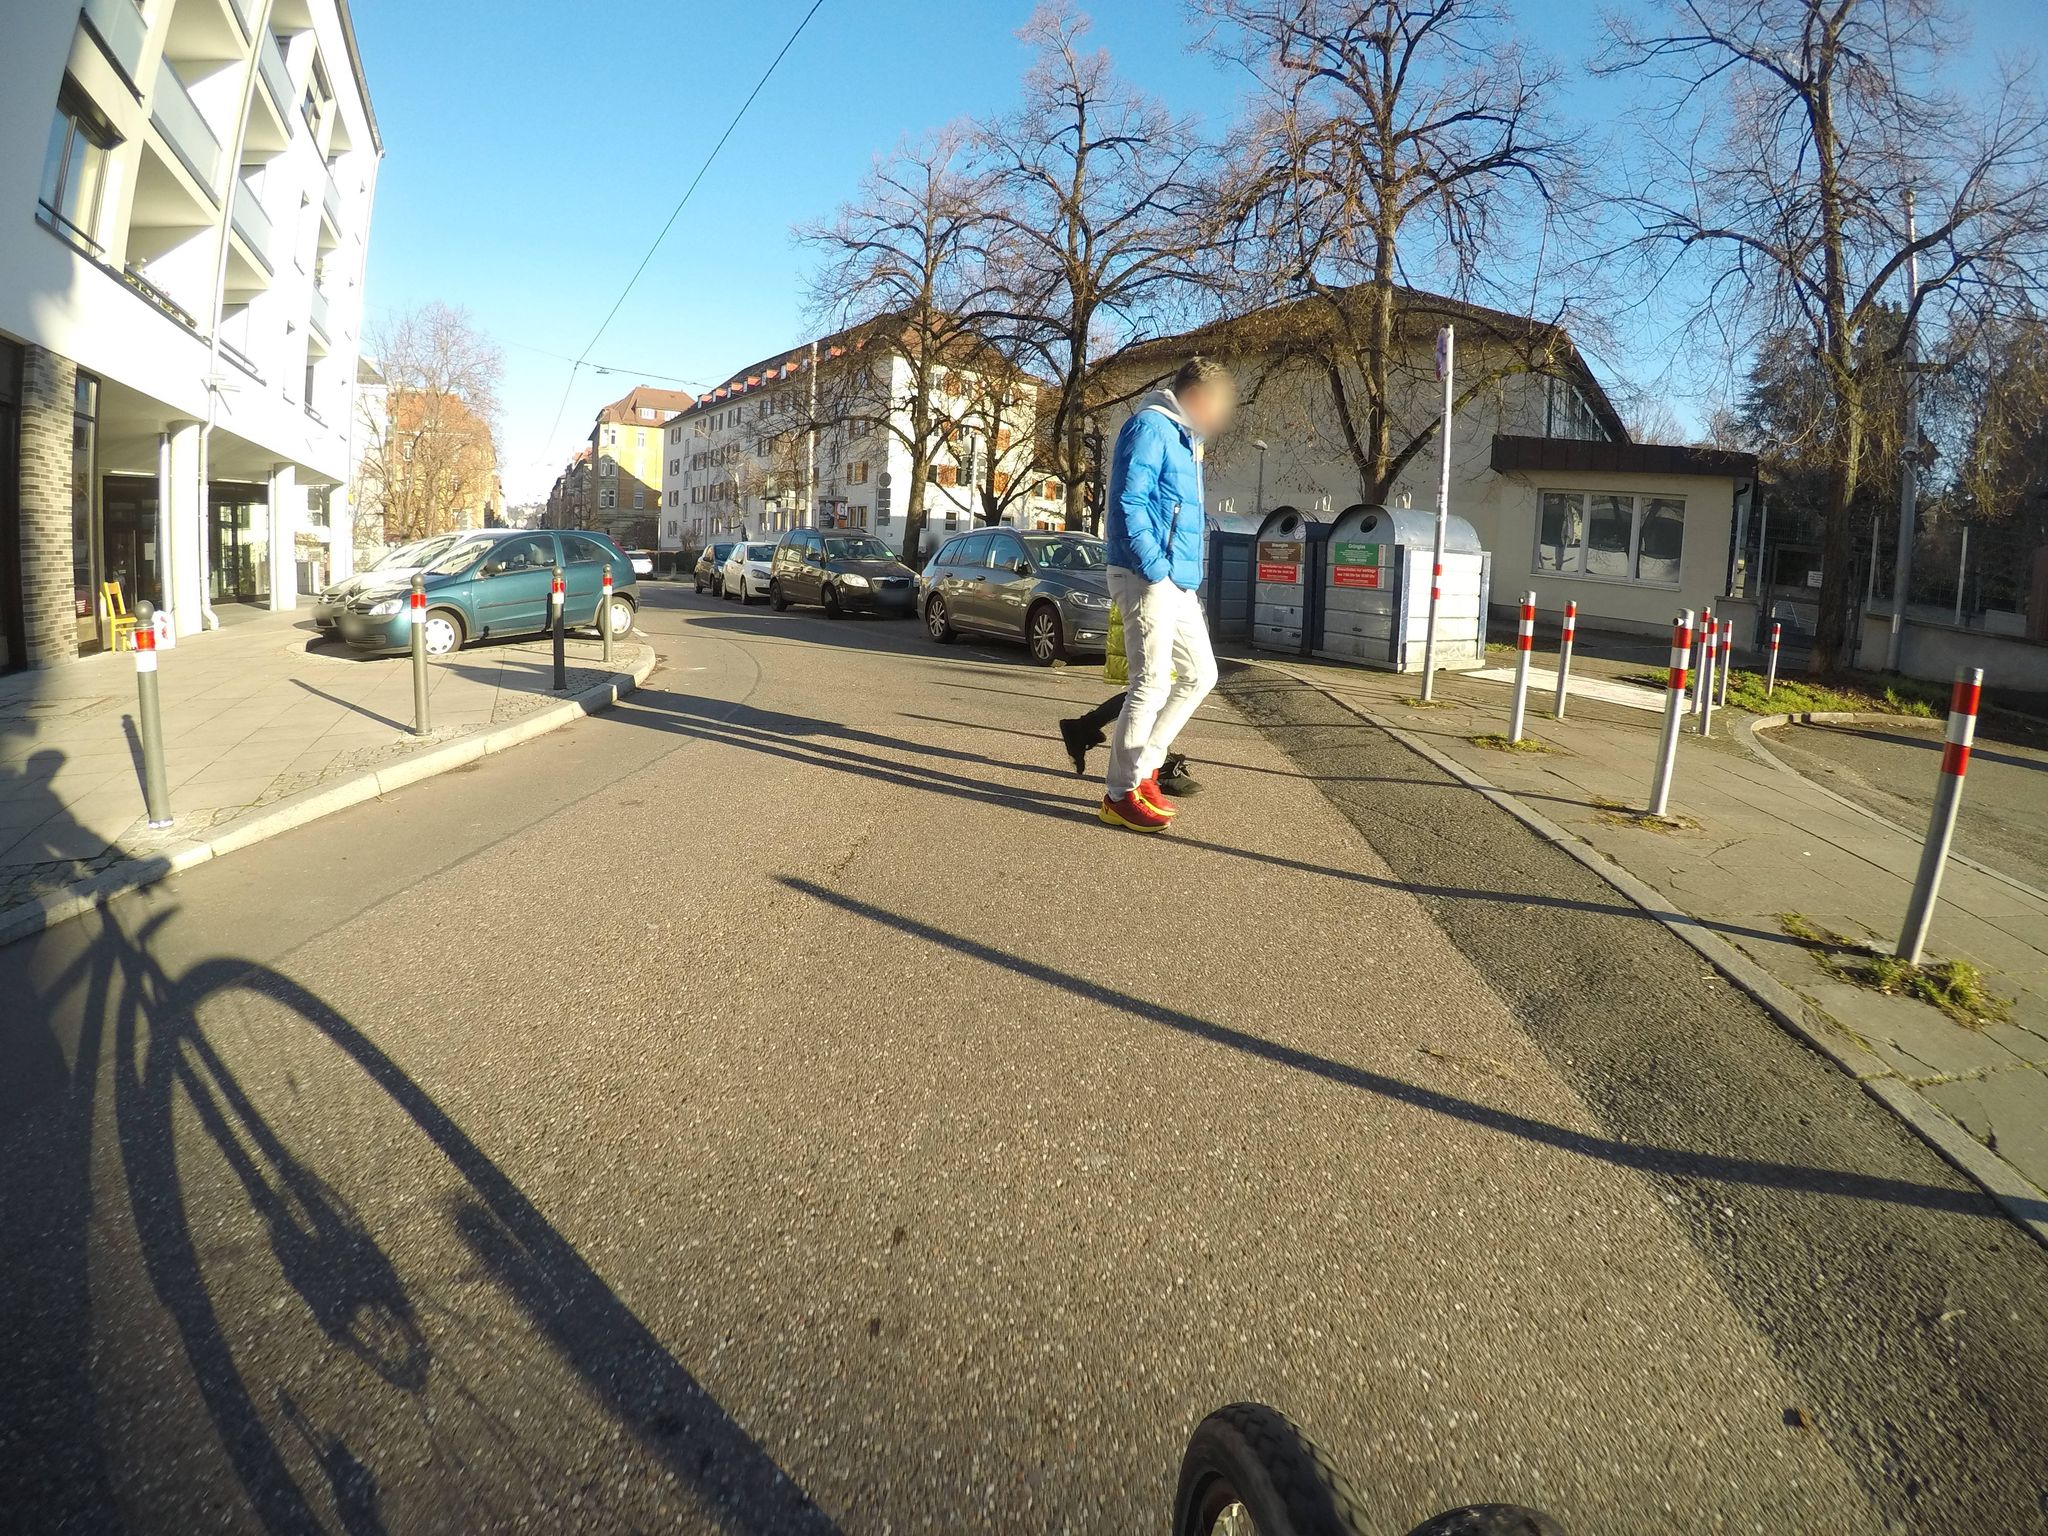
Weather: clear
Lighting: day
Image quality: good
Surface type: railway
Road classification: footway
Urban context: urban centre
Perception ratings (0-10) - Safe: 5.65, Lively: 9.57, Beautiful: 8.14, Boring: 3.66, Depressing: 1.77, Wealthy: 3.86